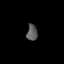
Tissue: lung
Cell type: Endothelial cells
Senescence score: 0.6251
Nuclear area (px): 162
Mean DAPI intensity: 93.444